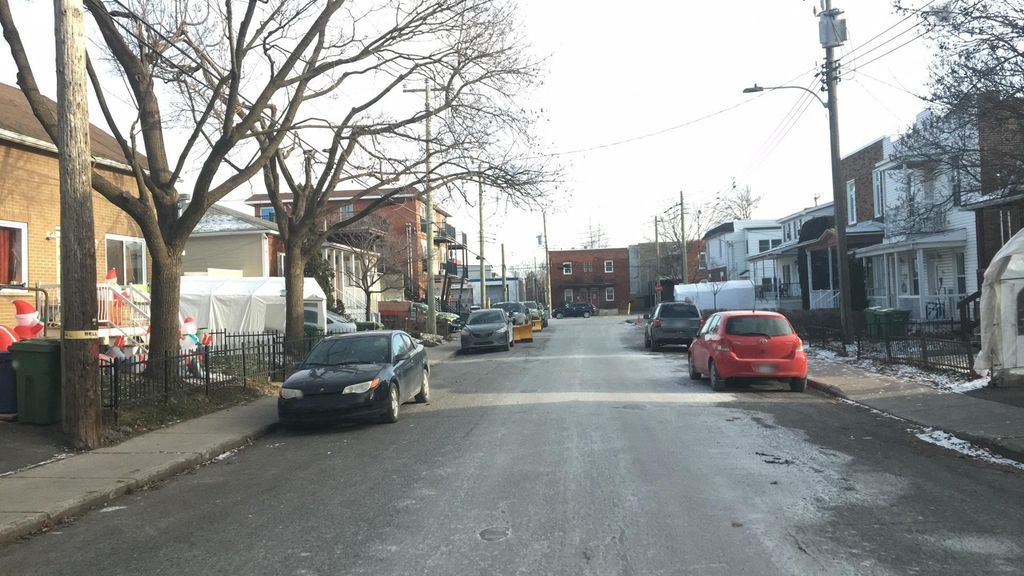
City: montreal